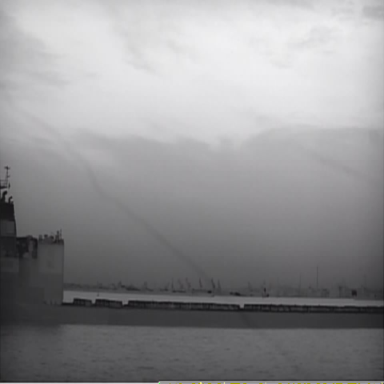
There is a liner in the infrared image.